The image is a wavelet scalogram (time versus scale/frequency) of a rolling-element bearing's vibration signal. Determine the bearing's health state. Answer with exactly one of: normal, inner_race, outer_race, ball.
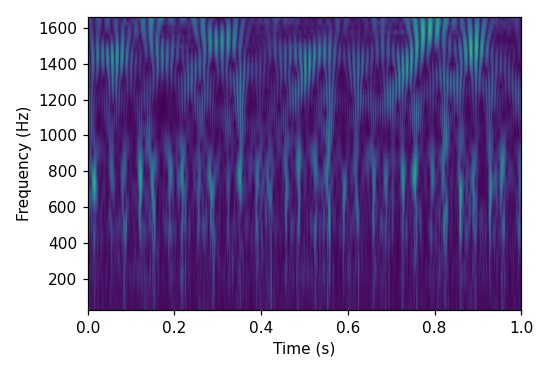
Answer: ball